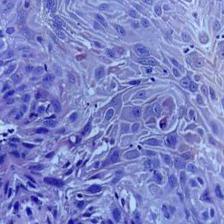
Diagnosis: OSCC